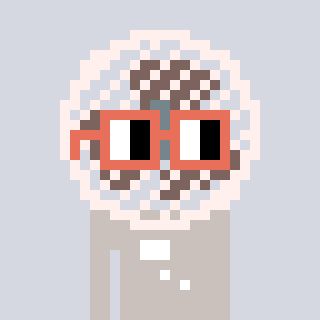
a pixel art character with square orange glasses, a fan-shaped head and a foggrey-colored body on a cool background